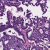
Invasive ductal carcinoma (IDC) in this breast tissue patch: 1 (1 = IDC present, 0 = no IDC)